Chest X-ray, PA view. Patient: 73 years old, sex F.
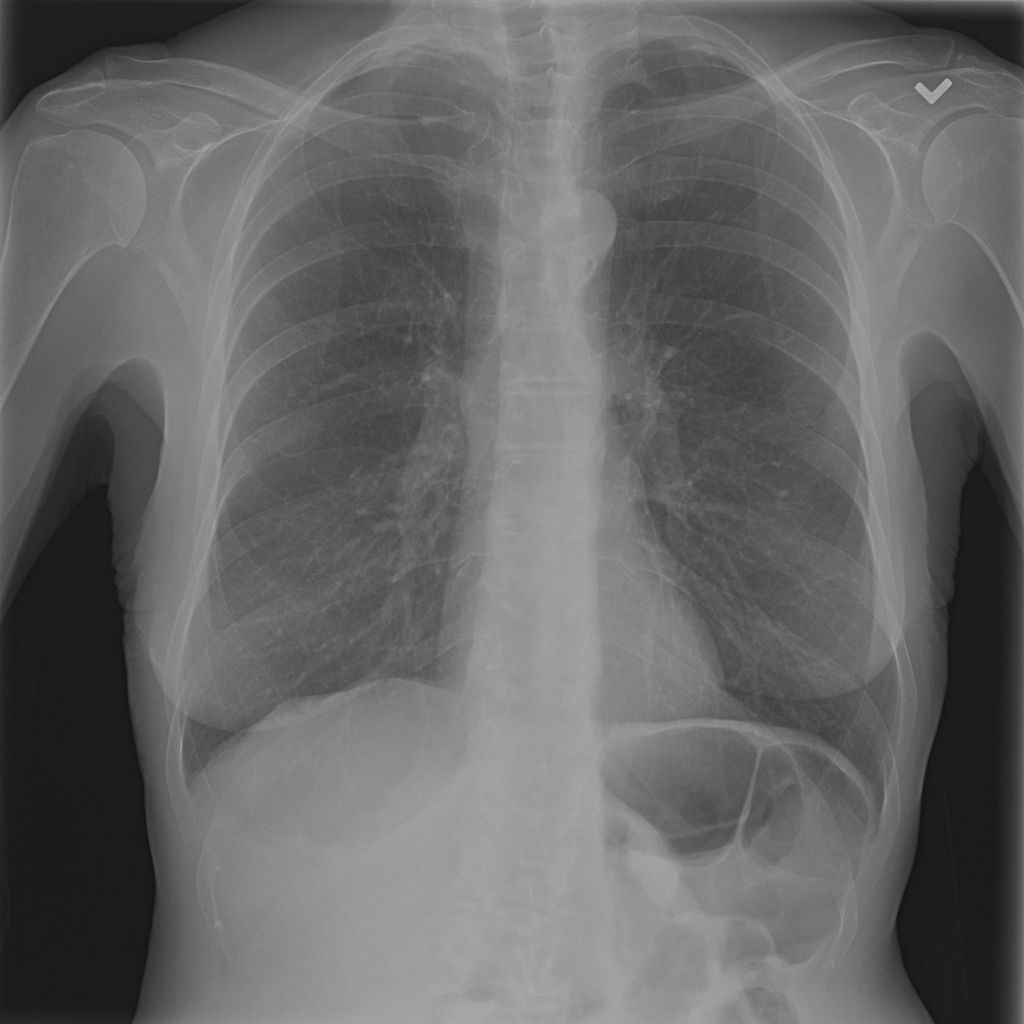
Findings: No Finding